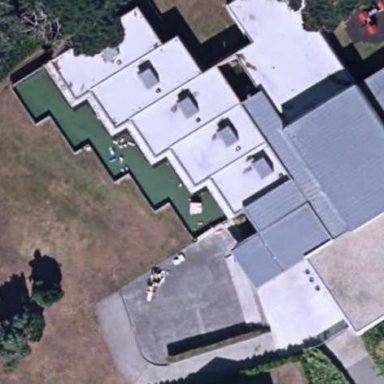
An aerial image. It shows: Kindergarten.